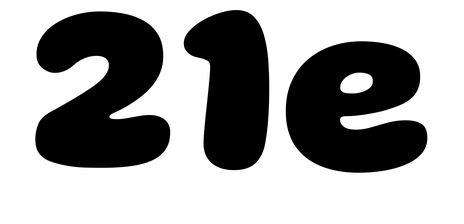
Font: Gluten_ExtraBold